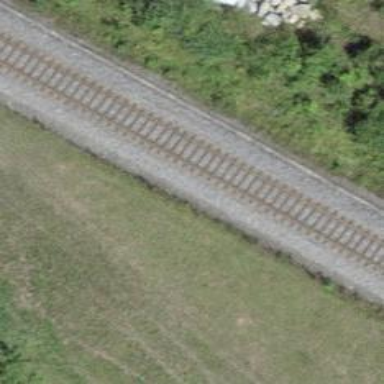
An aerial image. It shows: Single-track electrified railway with contact line.